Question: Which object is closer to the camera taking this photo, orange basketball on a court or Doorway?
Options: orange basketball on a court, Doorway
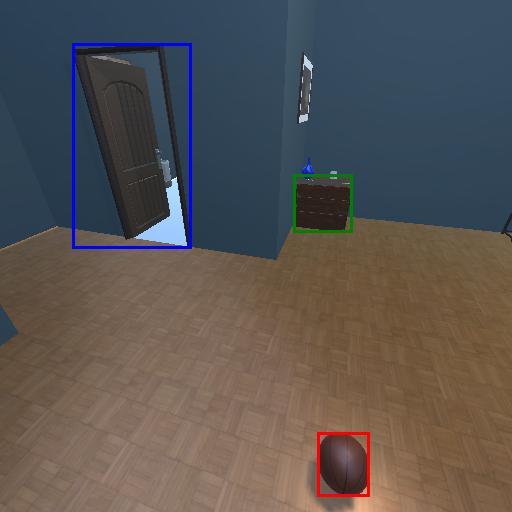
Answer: orange basketball on a court